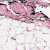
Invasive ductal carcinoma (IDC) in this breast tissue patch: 0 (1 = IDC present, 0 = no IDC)